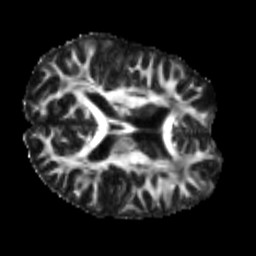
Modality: FA
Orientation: axial
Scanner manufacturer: siemens
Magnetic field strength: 3 T
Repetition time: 4 s
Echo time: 0.0594 s